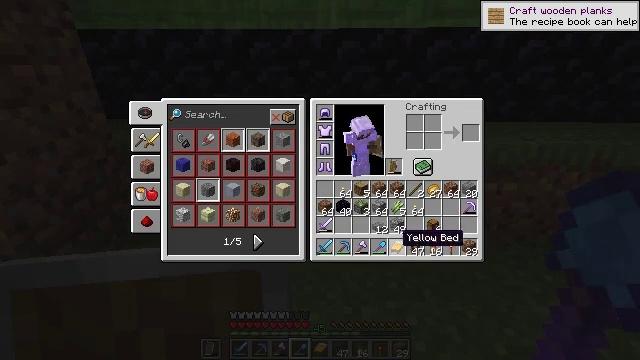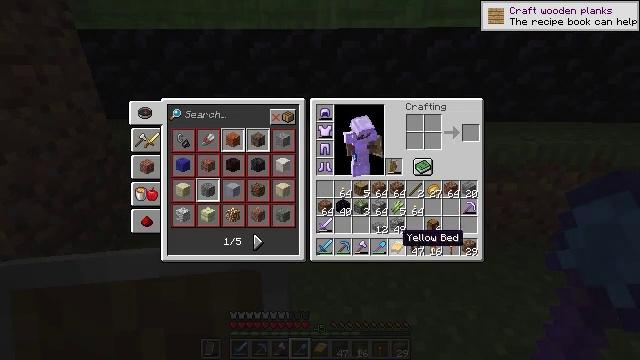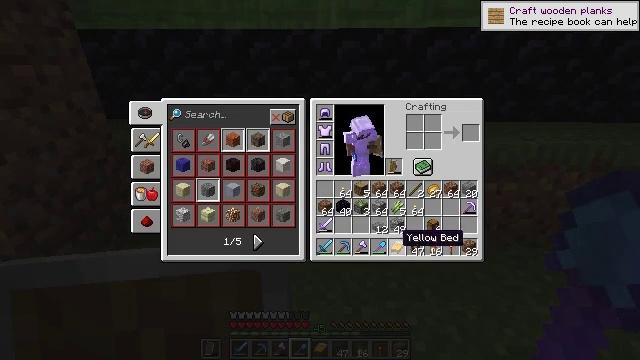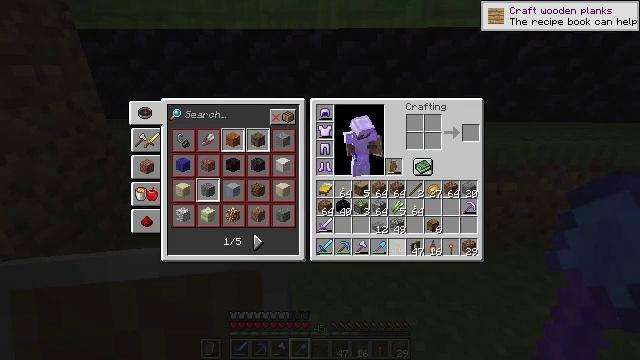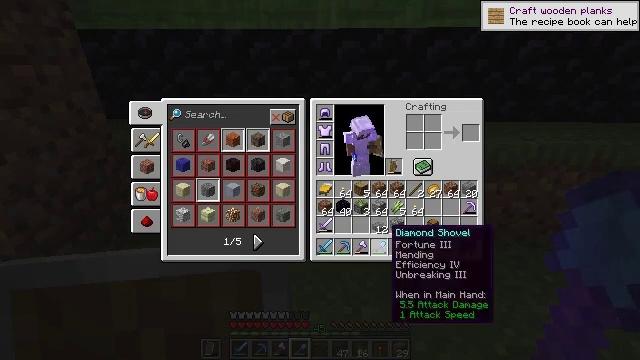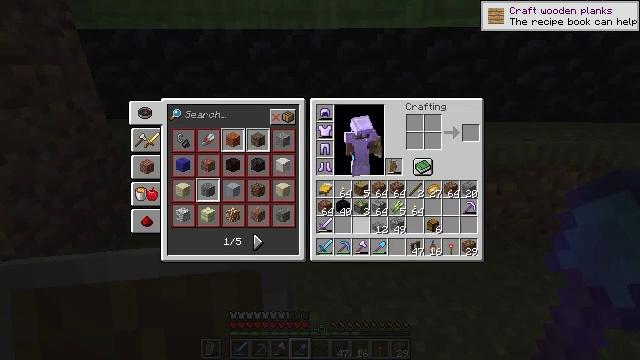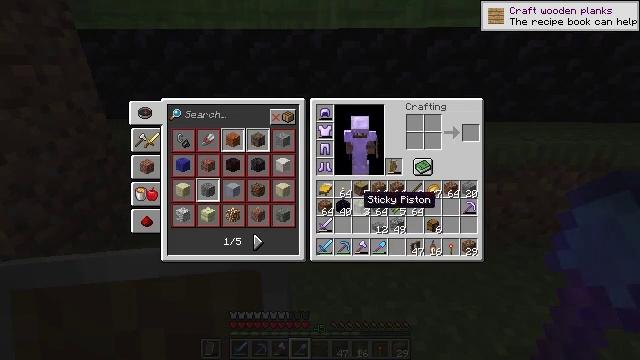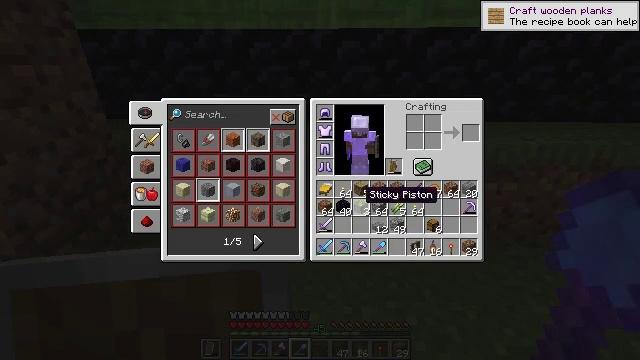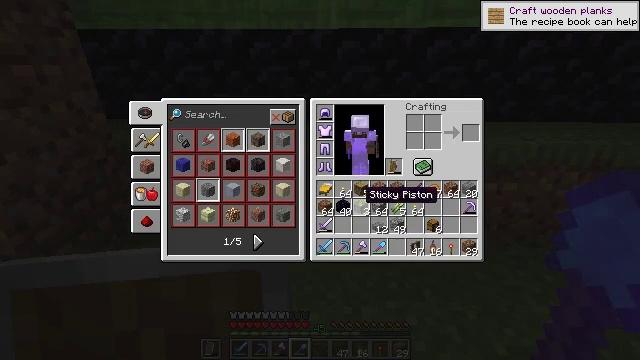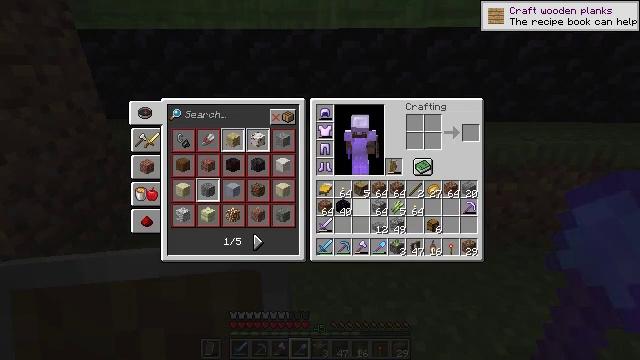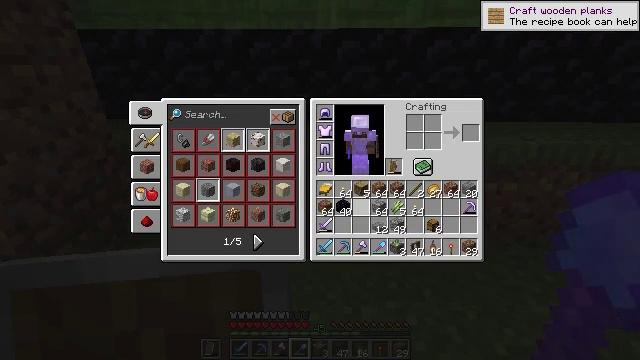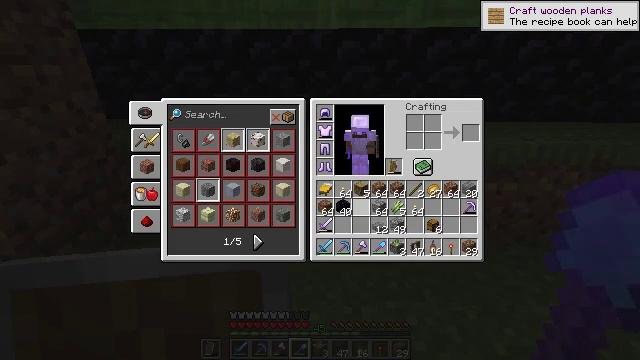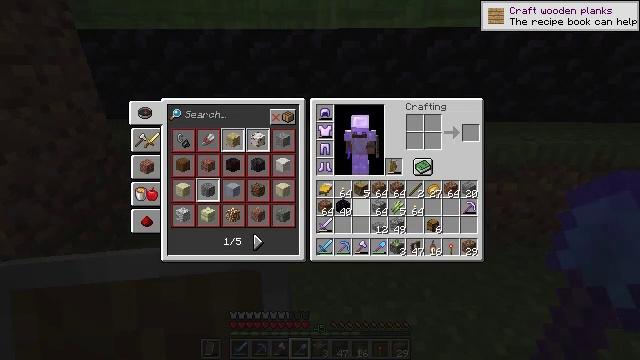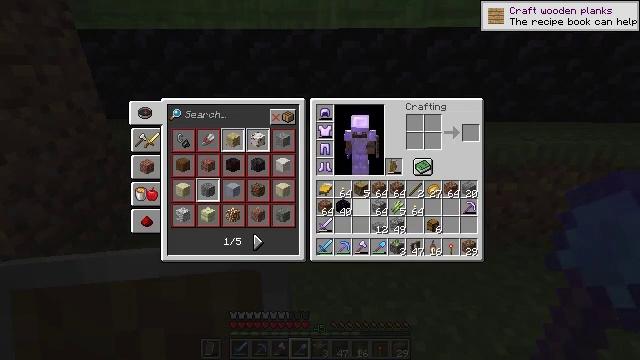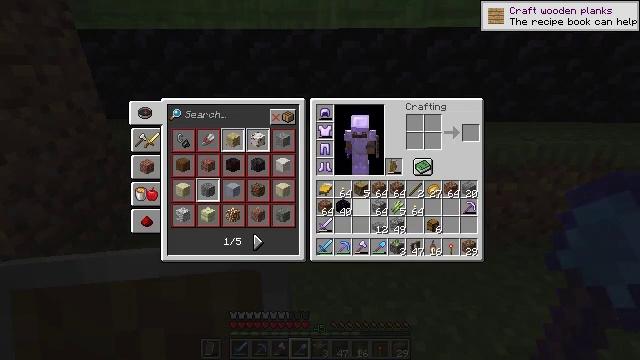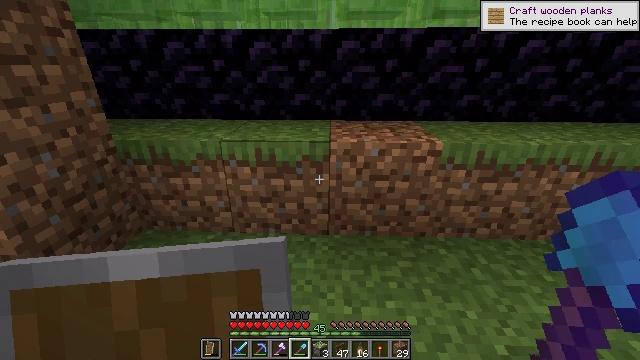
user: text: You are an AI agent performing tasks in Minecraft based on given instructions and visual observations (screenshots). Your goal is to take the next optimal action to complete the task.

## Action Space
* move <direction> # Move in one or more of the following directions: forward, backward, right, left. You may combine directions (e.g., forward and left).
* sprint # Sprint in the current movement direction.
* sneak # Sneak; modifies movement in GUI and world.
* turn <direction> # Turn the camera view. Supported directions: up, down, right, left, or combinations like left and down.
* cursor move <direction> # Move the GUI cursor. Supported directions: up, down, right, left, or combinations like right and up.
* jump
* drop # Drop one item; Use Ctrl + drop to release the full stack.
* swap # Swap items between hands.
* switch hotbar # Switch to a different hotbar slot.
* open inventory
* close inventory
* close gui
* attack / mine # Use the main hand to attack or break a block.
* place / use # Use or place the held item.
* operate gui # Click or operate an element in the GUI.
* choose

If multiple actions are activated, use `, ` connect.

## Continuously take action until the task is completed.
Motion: motion action
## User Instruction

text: Mine the slime block with your hand or tool.
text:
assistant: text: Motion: sneak
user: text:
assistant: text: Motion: sneak
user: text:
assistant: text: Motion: sneak, choose
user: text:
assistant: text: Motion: sneak, cursor move left, choose
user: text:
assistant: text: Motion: sneak, cursor move left and up
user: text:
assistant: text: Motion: sneak, cursor move up
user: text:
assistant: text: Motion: sneak
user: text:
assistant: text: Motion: sneak
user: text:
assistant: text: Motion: sneak, choose
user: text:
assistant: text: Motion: sneak, choose
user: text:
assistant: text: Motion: sneak
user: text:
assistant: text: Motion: sneak
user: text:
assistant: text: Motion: sneak
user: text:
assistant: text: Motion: sneak
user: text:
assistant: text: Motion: close inventory
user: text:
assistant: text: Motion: close inventory
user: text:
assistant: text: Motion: no_op
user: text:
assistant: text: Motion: no_op
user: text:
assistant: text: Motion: no_op
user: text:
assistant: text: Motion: no_op
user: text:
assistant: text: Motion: no_op
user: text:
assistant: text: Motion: no_op
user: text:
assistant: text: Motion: no_op
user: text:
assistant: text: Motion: no_op
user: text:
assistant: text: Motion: no_op
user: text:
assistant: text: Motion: no_op
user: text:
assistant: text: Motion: no_op
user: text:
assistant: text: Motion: no_op
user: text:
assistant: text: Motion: no_op
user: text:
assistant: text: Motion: no_op